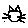
Label: cat